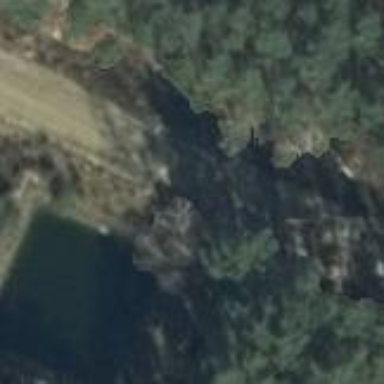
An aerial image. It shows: Reservoir serving as emergency fire water pond.